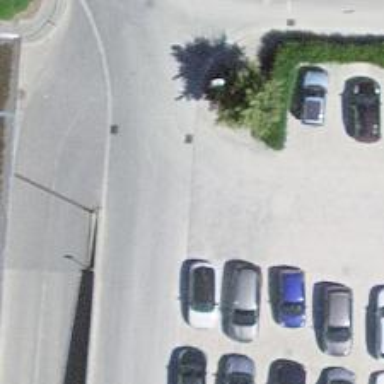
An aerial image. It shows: Parking aisle with pebblestone surface.